【题型】选择题　【知识点】函数　【难度】easy
已知函数 $f(x)=2^x+x-\frac{1}{2}, g(x)=\lg x+x-\frac{1}{2}, h(x)=x^3+x-\frac{1}{2}$ 的零点分别为 $a, b, c$，则 $a, b, c$ 的大小关系为（ \quad ）

A. $a>b>c$ \qquad\qquad B. $b>c>a$ \qquad\qquad C. $c>a>b$ \qquad\qquad D. $b>a>c$
【解答】
【答案】 B

【解析】 在同一平面直角坐标系中分别作出函数 $y=2^x, y=\lg x, y=x^3$ 及 $y=-x+\frac{1}{2}$ 的图象，如图所示.

由图象可知 $b>c>a$. 故 B 正确.

故选：B.
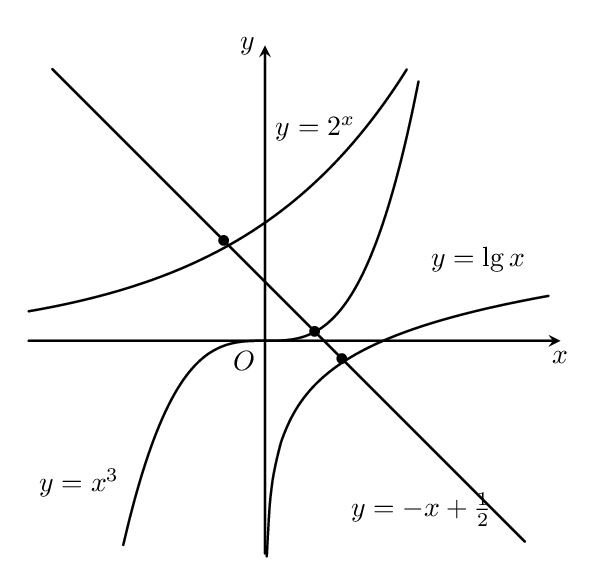